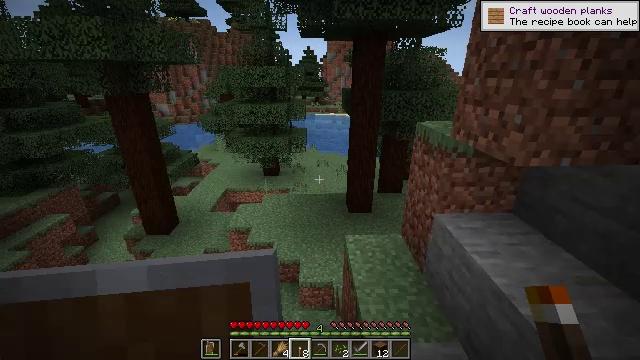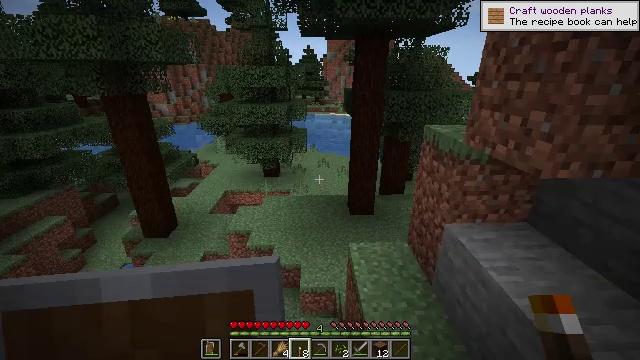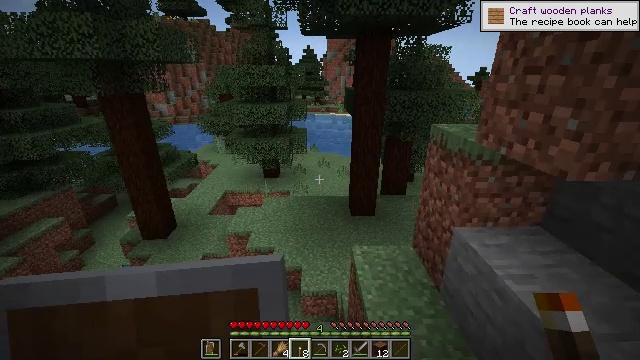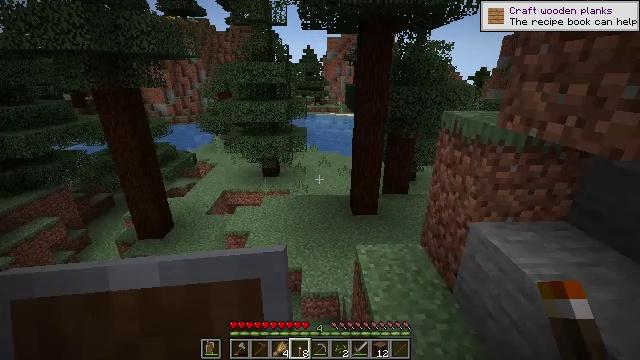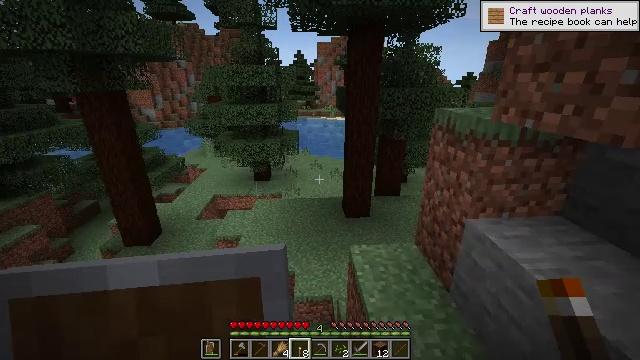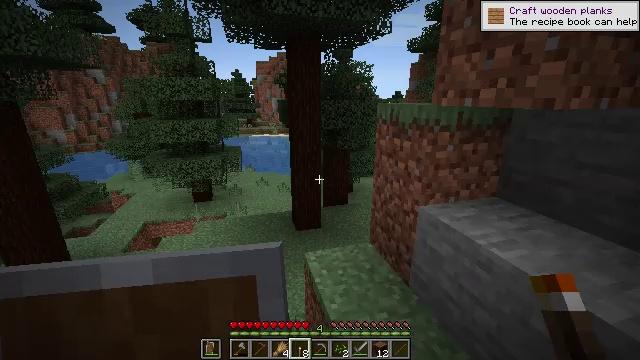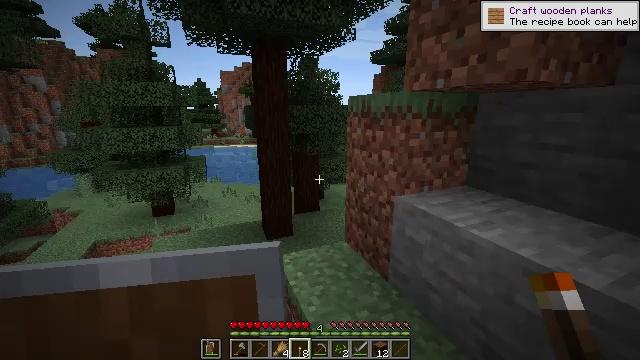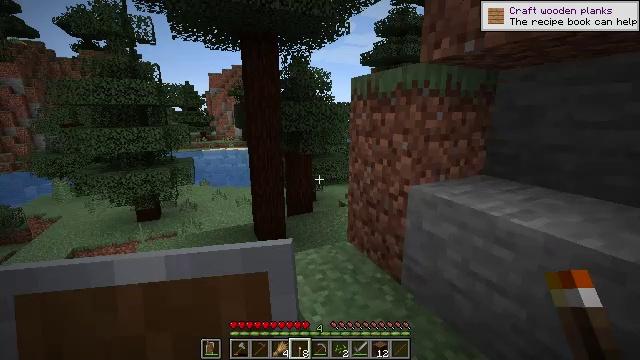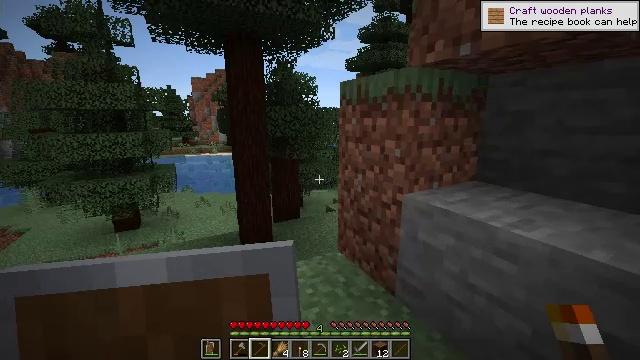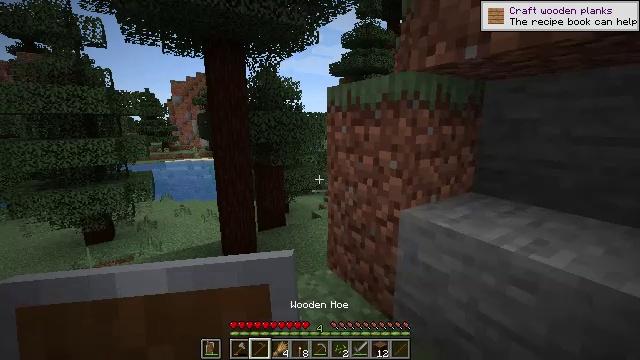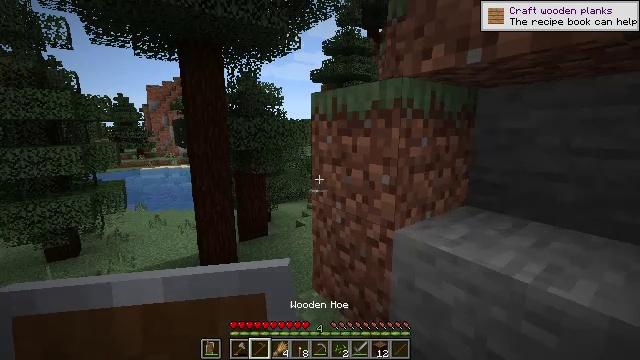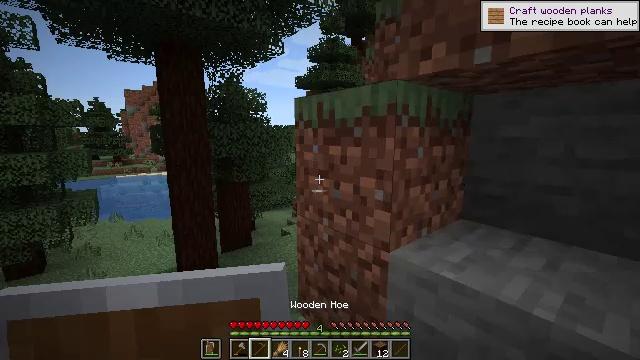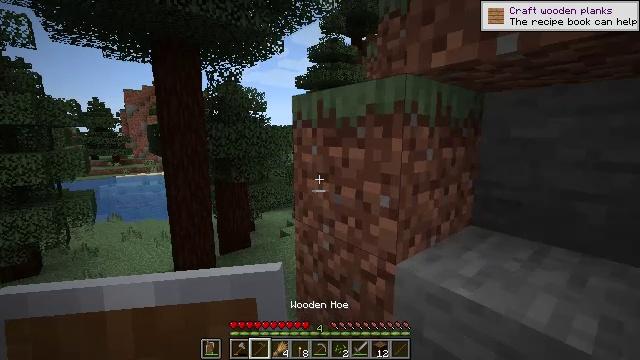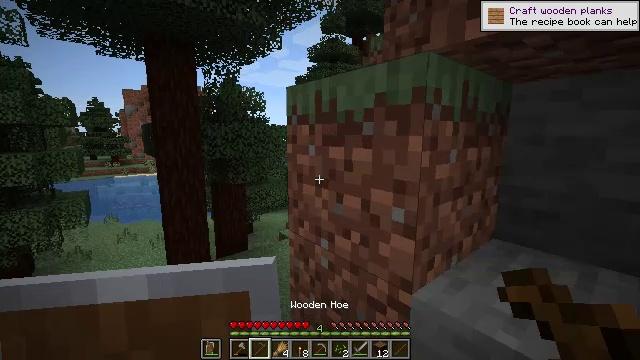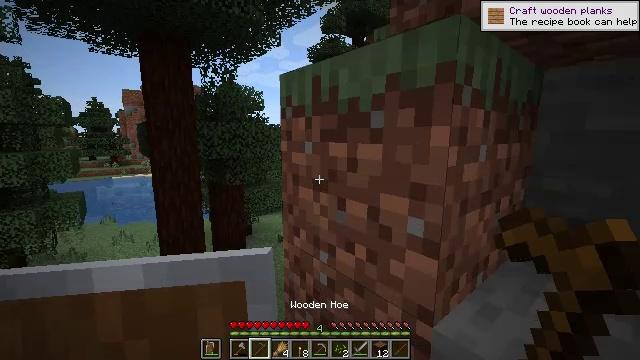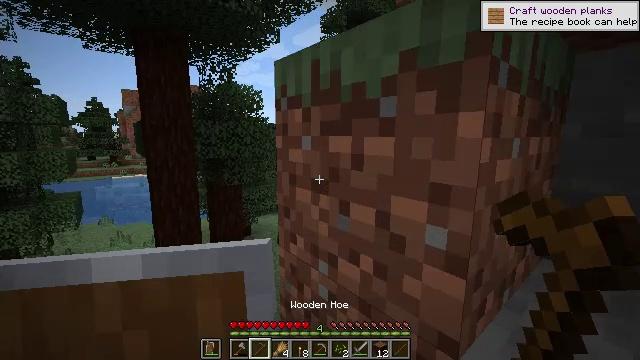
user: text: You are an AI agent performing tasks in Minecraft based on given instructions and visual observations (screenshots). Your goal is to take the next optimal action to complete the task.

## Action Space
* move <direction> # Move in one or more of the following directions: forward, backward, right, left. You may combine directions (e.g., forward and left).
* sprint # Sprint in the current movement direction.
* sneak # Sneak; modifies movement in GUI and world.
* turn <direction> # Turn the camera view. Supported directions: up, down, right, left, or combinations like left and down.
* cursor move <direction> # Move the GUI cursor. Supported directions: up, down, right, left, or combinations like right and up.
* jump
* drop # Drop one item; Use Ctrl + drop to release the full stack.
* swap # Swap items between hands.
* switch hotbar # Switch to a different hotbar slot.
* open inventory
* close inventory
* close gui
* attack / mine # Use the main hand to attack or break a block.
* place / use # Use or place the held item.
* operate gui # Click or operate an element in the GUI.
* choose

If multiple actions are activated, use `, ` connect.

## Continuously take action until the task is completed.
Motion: motion action
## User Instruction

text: Collect the large fern.
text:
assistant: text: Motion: move forward
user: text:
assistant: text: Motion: move forward
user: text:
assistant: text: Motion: move forward
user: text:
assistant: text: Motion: move forward, turn right
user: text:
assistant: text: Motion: move forward, turn right and up
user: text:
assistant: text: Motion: move forward, turn right and up
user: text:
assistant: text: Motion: move forward, turn right
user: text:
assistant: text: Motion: move forward, turn right and up, switch to hotbar 2
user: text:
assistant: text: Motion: move forward, turn right and up, switch to hotbar 2
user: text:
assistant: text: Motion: move forward, turn right and up, switch to hotbar 2
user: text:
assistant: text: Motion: move forward, turn right and up, switch to hotbar 2
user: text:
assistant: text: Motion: move forward
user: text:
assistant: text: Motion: move forward
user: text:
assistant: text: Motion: move forward
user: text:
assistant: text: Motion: move forward
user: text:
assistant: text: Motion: move forward
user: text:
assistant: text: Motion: move forward
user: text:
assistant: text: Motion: move forward
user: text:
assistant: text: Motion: move forward, turn right
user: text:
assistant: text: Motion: move forward, turn right and down
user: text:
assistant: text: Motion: move forward, turn right
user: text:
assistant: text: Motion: move forward, turn right
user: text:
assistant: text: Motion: move forward
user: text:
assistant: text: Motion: move forward
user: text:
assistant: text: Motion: move forward, turn left and down
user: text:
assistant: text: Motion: move forward, turn right and down
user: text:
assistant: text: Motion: move forward, turn right
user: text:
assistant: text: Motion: move forward, turn right and up
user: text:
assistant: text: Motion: move forward, turn right
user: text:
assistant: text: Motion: move forward, turn right